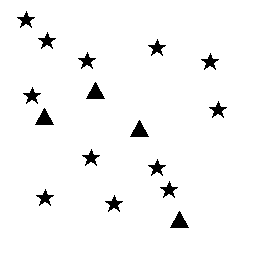
Squares: 0
Triangles: 4
Stars: 12
Total shapes: 16